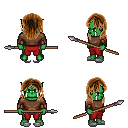
a pixel art fantasy rpg character, male body template, orc, green skin, brown long-sleeve shirt, red pants, brown long hairstyle, leather bracers, white slippers, spear, four views (front, back, left, right), 2x2 character sprite sheet, small pixel art, hard edges, no anti-aliasing